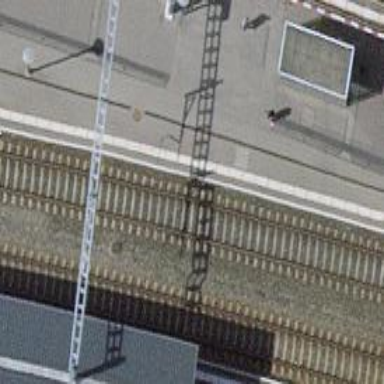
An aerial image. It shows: Railway stop with public transport stop position.